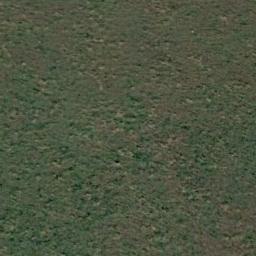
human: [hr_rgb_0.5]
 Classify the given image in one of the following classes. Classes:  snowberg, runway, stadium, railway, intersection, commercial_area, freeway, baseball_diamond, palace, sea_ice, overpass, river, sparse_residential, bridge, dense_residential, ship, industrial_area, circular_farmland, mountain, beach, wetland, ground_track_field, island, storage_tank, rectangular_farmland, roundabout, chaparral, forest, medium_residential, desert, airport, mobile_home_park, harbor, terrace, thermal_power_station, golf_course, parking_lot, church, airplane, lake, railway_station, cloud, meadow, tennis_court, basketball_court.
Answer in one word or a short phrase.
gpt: meadow